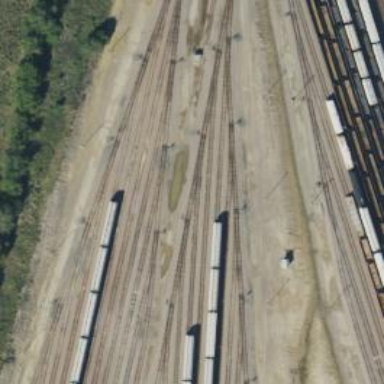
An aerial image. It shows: Railway yard in service.